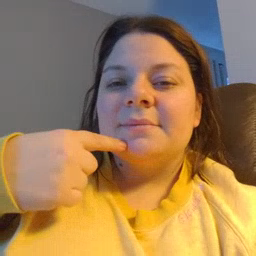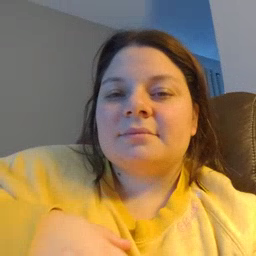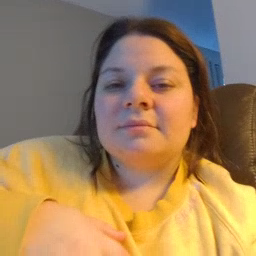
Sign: chin